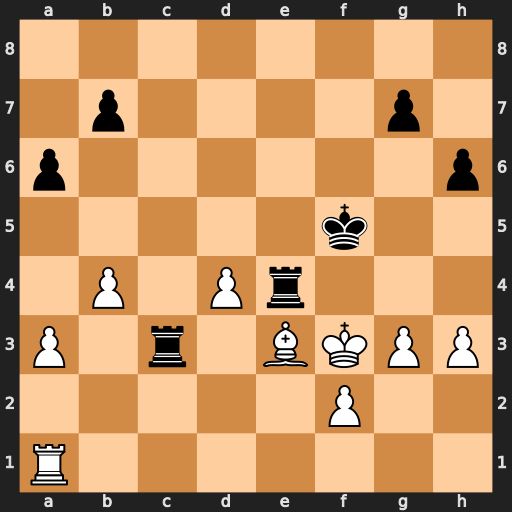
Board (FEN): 8/1p4p1/p6p/5k2/1P1Pr3/P1r1BKPP/5P2/R7
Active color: w
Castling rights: -
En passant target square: -
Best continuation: g4+ Rxg4 hxg4+